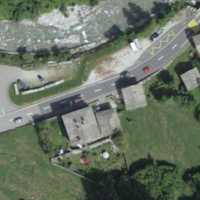
EUNIS habitat code: 43
Species observed at this site:
Humulus lupulus